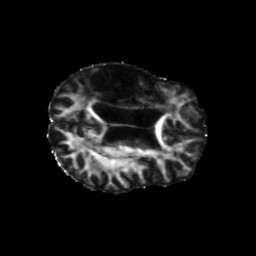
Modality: FA
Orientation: axial
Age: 63
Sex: female
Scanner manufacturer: siemens
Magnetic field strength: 3 T
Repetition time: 5.25 s
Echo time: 0.08 s